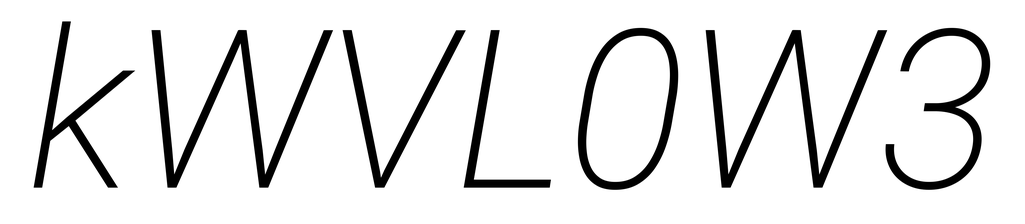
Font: Roboto-Italic_ExtraLight_Italic